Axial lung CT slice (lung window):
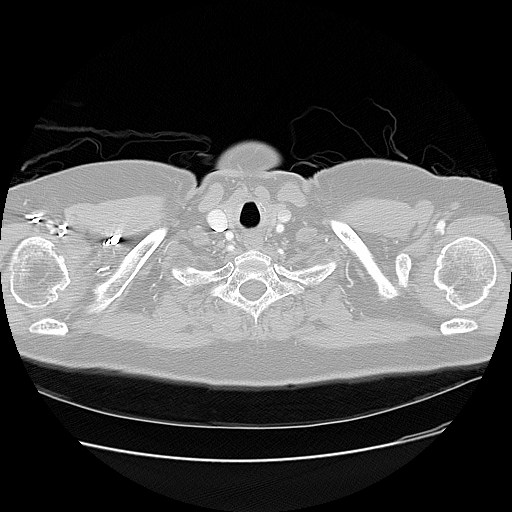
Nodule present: no